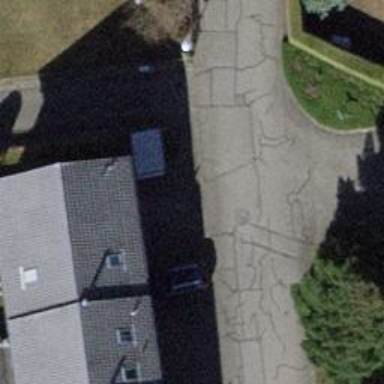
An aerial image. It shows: Smooth asphalt road in residential area.